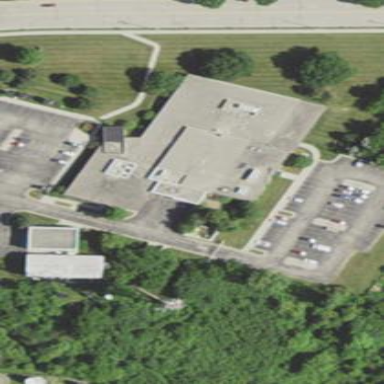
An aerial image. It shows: Commercial building housing television studio.